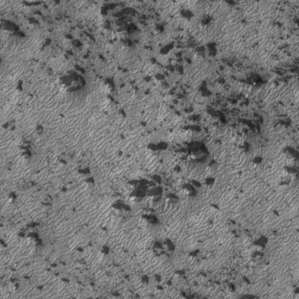
Label: frost